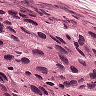
Metastatic tissue present: yes